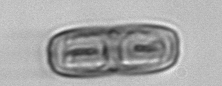
Label: Ephemera